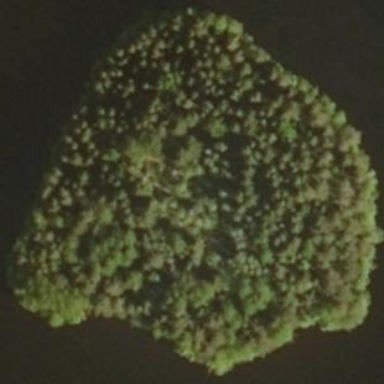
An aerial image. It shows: Island.